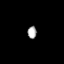
Tissue: prostate
Cell type: Fibroblasts
Senescence score: 0.7387
Nuclear area (px): 109
Mean DAPI intensity: 171.853